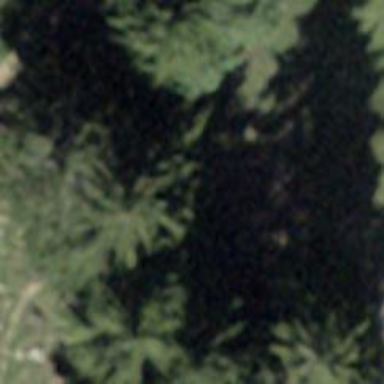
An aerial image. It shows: Forest area.